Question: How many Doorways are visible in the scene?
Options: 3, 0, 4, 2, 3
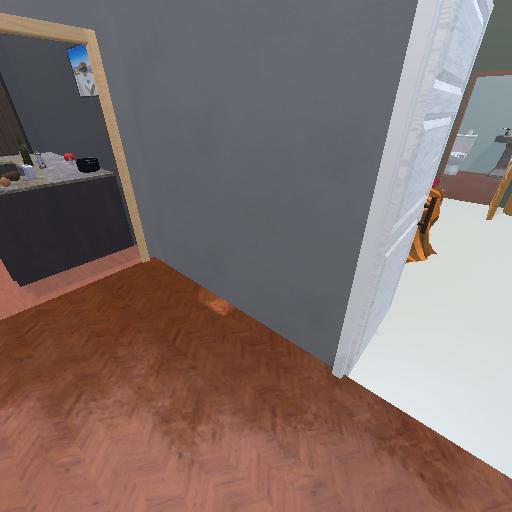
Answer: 3